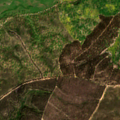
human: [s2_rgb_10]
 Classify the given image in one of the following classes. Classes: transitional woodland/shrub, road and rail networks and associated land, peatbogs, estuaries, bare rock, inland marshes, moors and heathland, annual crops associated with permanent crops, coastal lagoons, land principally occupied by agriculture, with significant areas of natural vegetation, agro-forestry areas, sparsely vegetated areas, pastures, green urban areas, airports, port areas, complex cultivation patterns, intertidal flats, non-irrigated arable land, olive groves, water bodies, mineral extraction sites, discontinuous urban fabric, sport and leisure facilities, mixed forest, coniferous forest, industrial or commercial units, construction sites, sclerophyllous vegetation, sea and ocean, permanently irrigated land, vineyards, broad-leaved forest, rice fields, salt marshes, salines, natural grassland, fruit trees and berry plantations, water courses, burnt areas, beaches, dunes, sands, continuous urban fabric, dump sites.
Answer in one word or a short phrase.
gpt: non-irrigated arable land, broad-leaved forest, transitional woodland/shrub